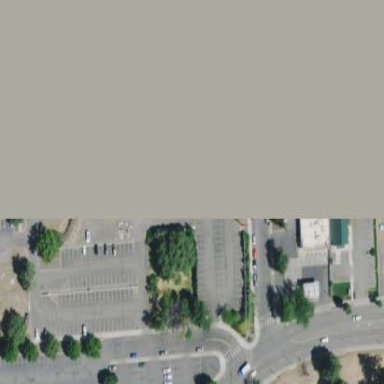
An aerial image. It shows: Surface parking lot with asphalt. It is park and ride facility.